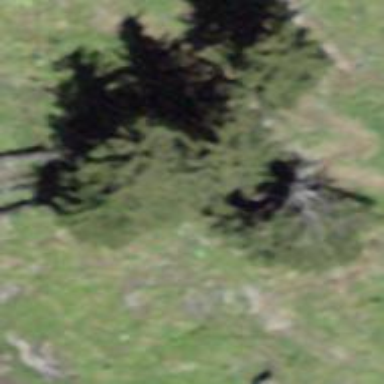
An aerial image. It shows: Needle-leaved tree in nature.